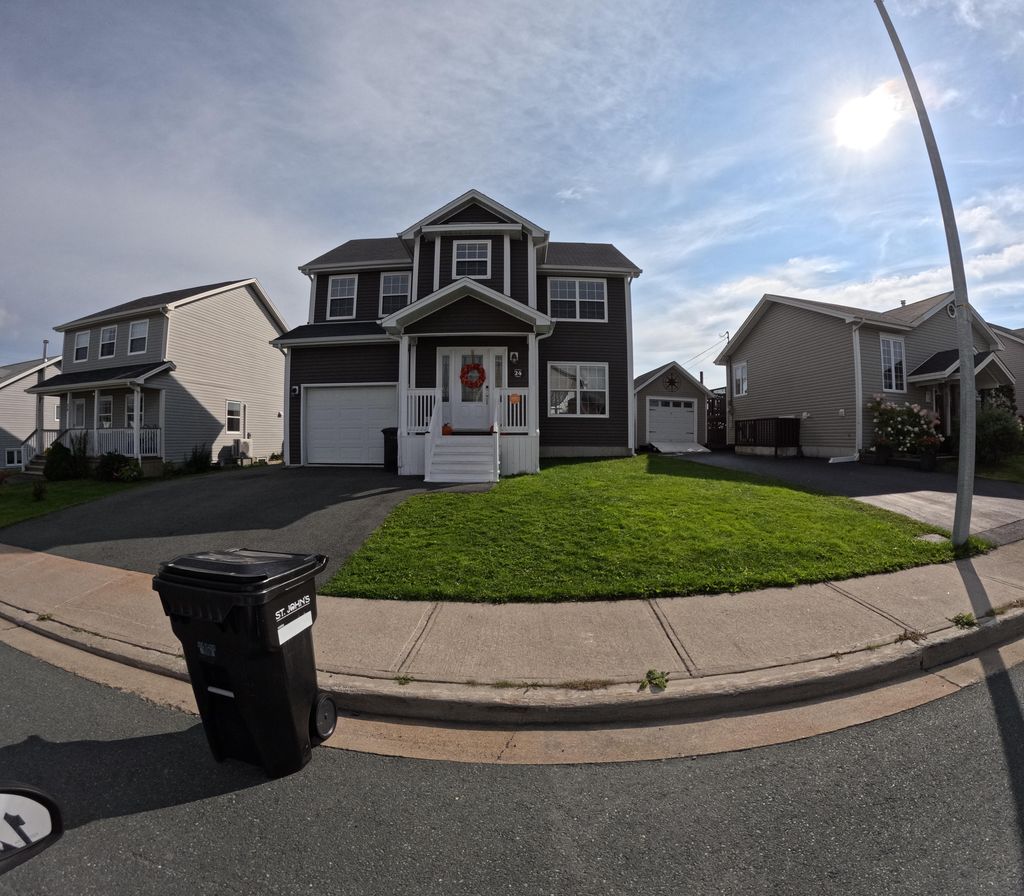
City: st_johns